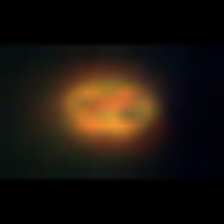
Taxon: NanoPlankton
Group: Other